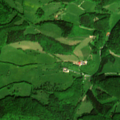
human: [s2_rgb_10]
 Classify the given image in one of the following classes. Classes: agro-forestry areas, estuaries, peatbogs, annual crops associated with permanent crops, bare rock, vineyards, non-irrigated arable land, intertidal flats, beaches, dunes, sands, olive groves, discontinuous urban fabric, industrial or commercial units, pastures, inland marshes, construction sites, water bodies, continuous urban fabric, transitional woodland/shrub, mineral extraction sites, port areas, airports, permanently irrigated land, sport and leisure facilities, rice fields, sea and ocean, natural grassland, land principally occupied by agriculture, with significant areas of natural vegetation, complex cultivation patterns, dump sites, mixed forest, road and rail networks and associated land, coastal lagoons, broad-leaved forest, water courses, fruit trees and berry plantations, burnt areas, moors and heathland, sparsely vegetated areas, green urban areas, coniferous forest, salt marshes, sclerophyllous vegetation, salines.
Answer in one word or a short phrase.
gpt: pastures, broad-leaved forest, mixed forest